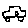
Label: car